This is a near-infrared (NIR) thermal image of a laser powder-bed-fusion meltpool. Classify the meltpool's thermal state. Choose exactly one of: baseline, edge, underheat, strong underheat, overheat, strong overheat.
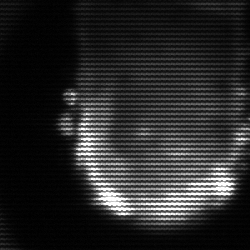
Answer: baseline